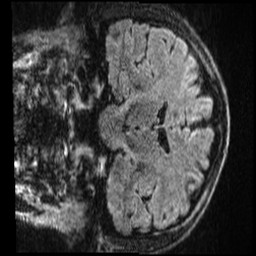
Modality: T1w
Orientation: coronal
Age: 21
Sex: male